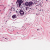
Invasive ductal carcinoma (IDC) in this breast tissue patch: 0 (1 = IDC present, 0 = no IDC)